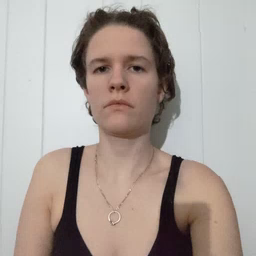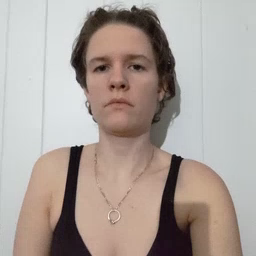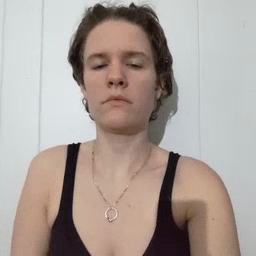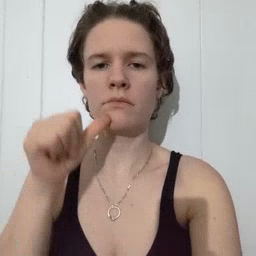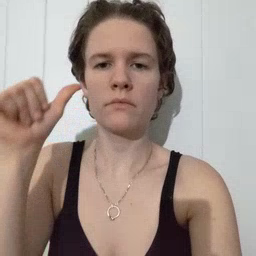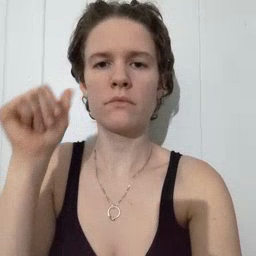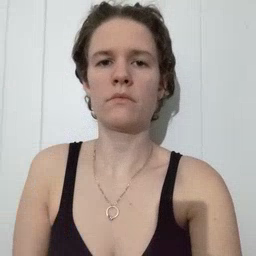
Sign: yesterday